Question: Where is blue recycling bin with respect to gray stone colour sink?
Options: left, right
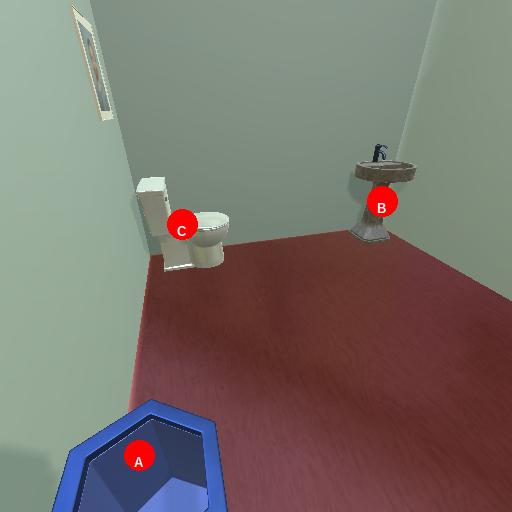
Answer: left